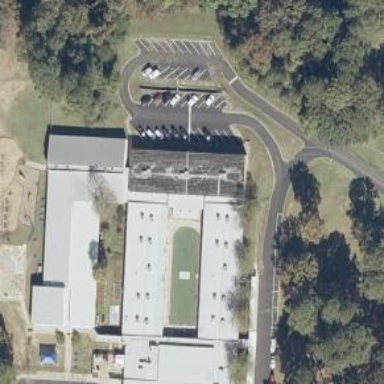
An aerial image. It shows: School building.